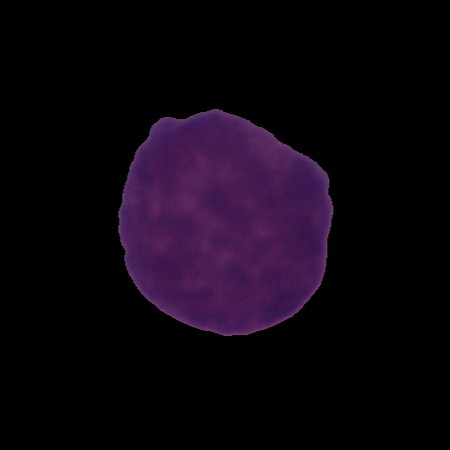
Label: cancer